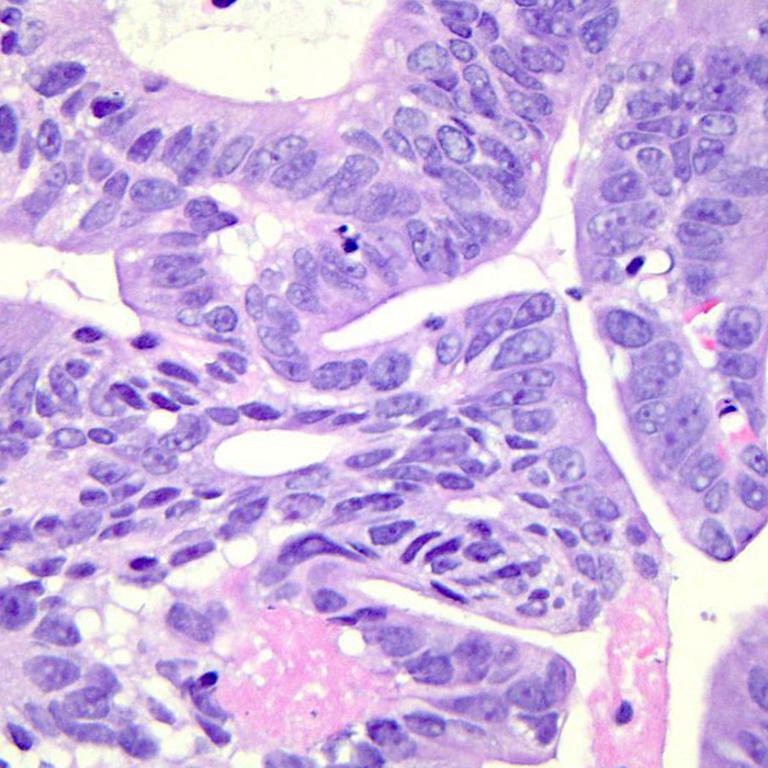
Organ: colon
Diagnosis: adenocarcinomas